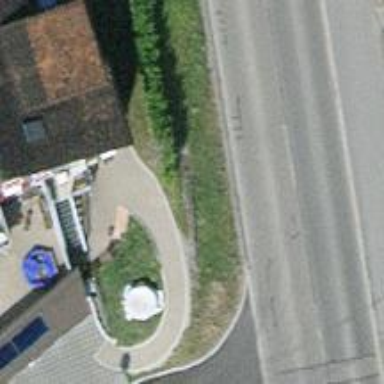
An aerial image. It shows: Hedge barrier.